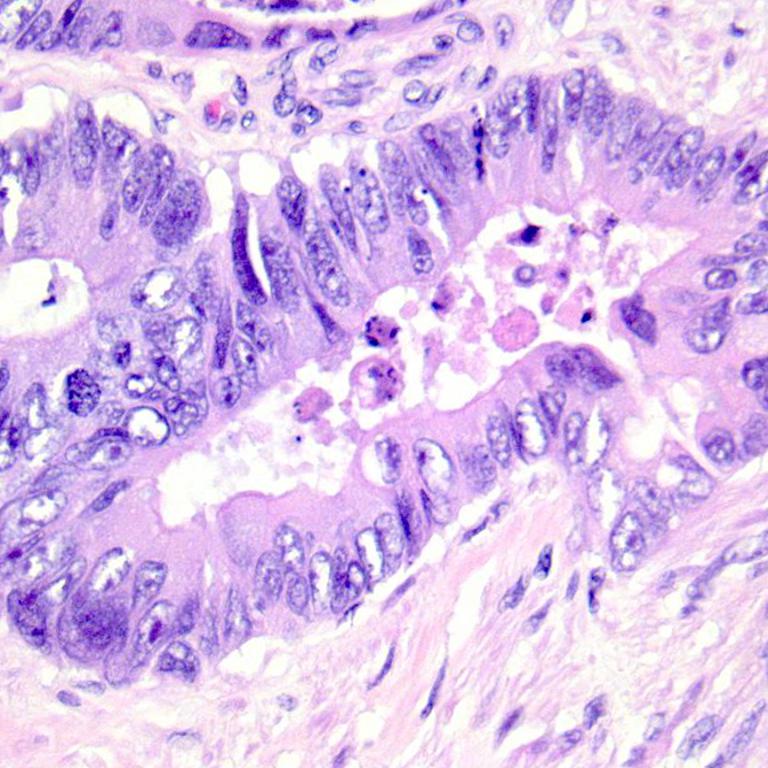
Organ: colon
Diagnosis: adenocarcinomas